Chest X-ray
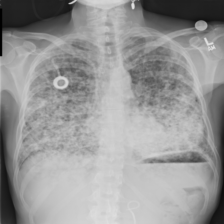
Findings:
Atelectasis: negative
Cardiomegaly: negative
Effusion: negative
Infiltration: negative
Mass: negative
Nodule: negative
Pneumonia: negative
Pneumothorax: negative
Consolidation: negative
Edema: negative
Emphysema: negative
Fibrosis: negative
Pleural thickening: negative
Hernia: negative